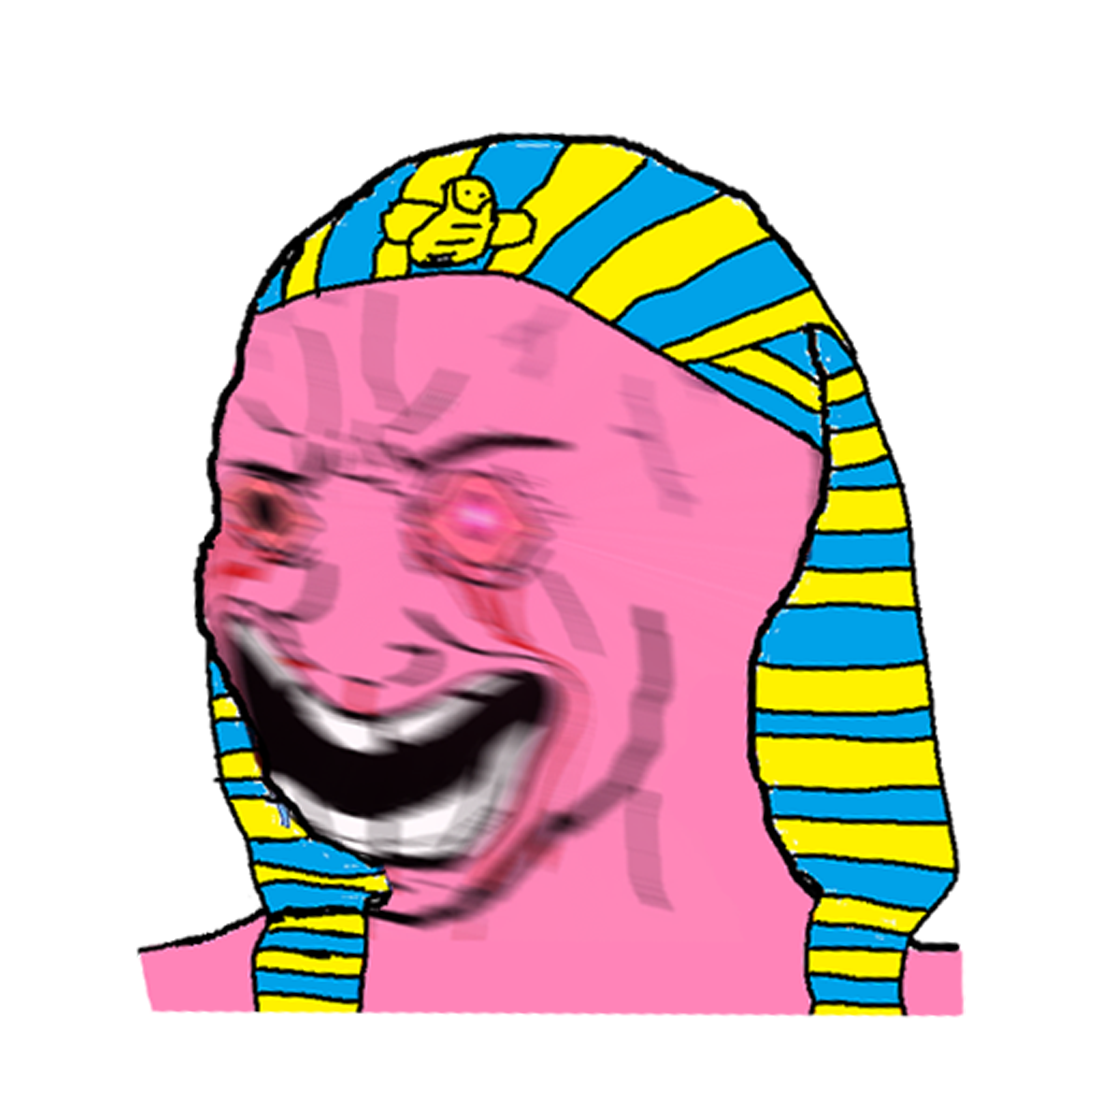
Label: 5_Rage